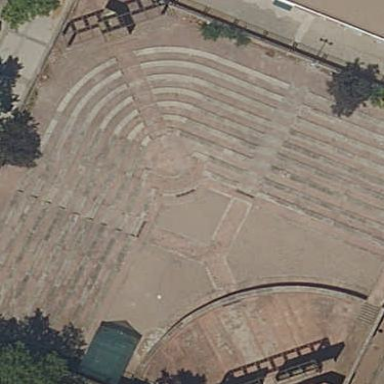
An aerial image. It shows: Open-air theatre surrounded by fence.